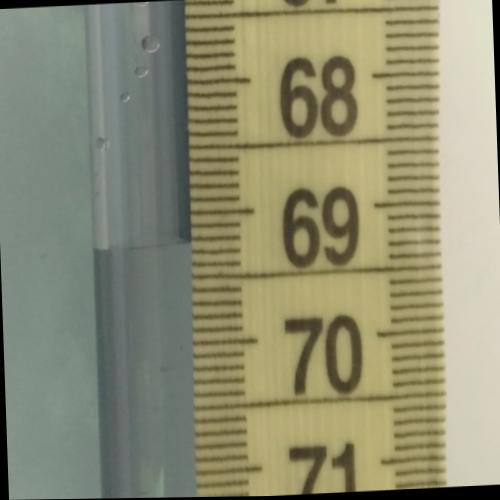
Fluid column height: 69.2 cm